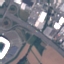
Land use / land cover class: Highway